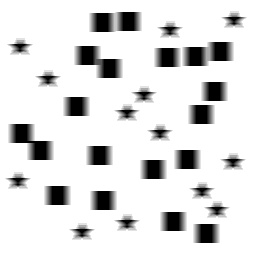
Squares: 19
Triangles: 0
Stars: 13
Total shapes: 32